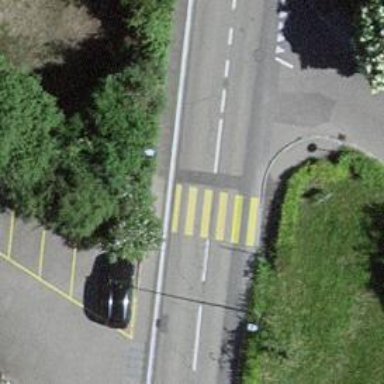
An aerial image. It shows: Zebra crossing on the road.